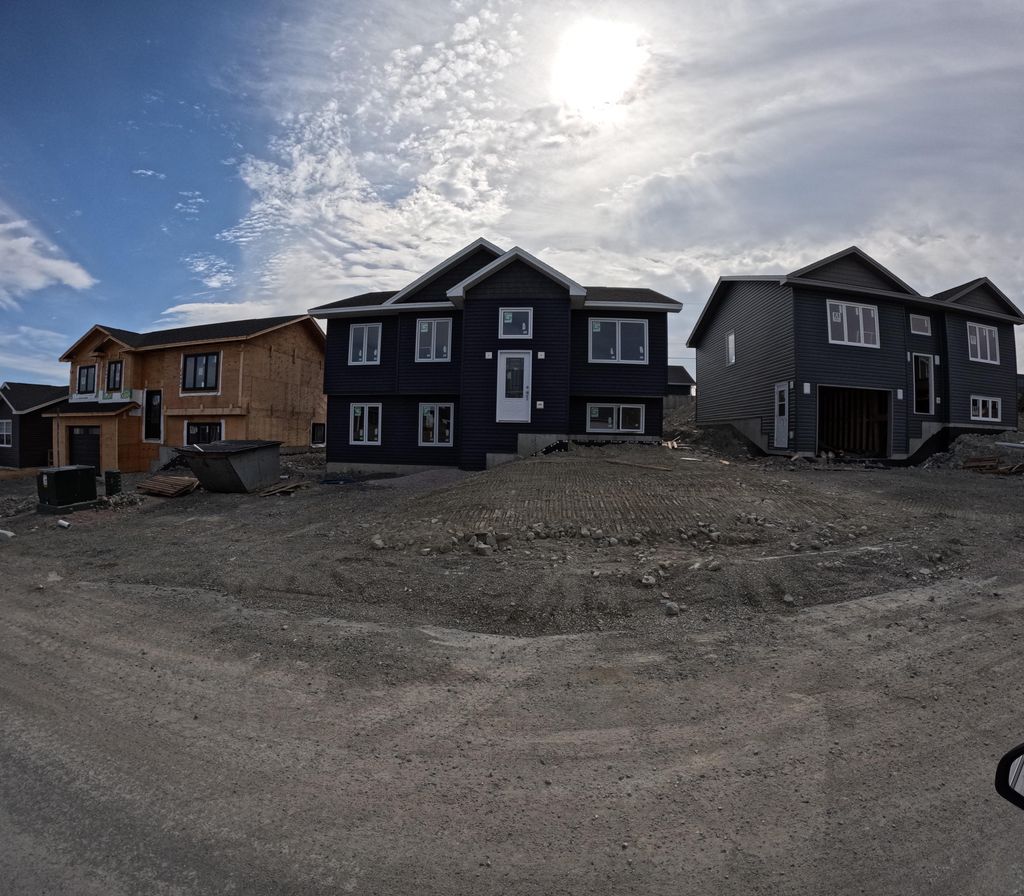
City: st_johns